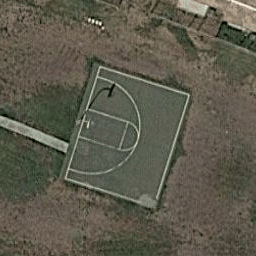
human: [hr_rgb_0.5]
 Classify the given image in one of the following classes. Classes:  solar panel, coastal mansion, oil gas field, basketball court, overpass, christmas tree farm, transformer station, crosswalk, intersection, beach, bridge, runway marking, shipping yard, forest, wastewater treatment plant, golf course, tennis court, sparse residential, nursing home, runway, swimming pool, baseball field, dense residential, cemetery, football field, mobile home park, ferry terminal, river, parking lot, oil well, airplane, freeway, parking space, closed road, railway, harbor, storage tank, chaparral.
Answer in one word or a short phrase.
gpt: basketball court